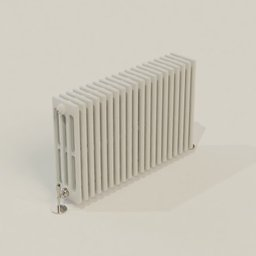
Label: appliances